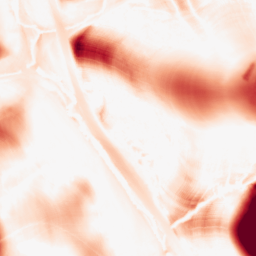
Category: morphological
Decomposition family: morphological
Decomposition parameters: operation: opening
size: 50
Upsampling method: linear_exact
Upsampling parameters: scale: 2
Upsampling scale: 2